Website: home-depot
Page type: billing-address
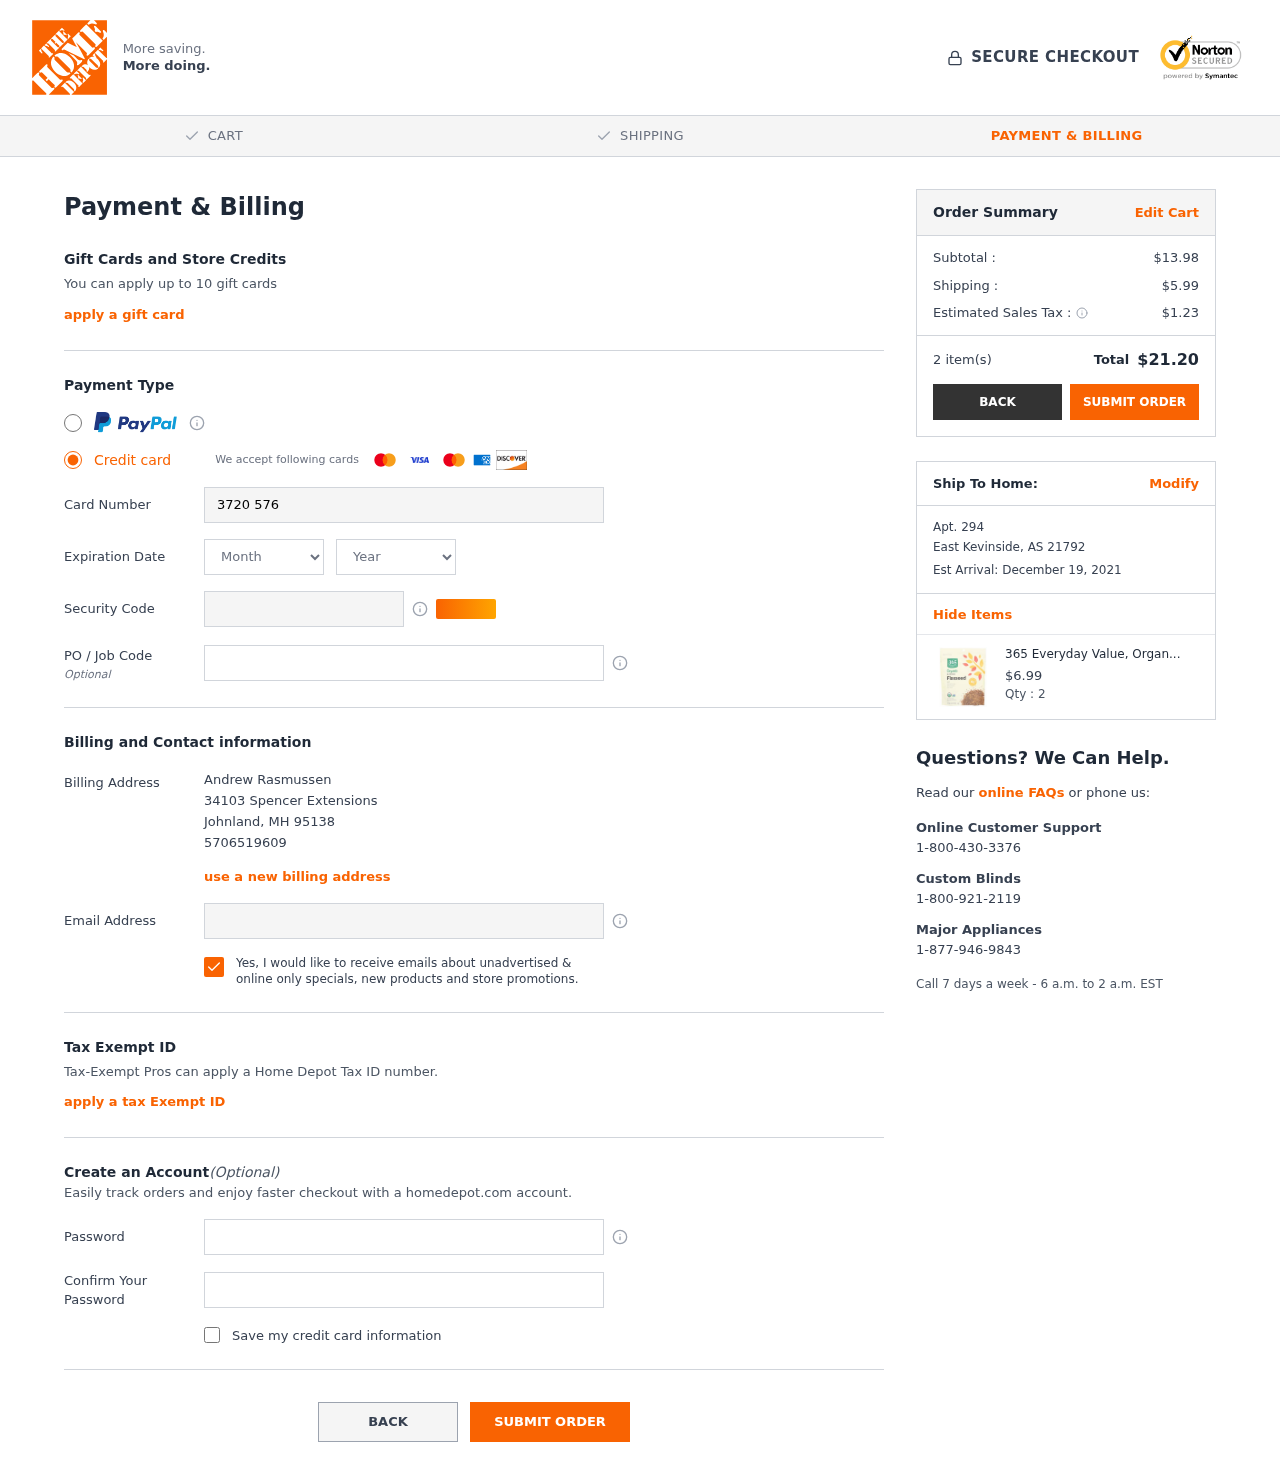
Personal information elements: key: PII_CARD_CVV
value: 2241
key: PII_CARD_EXPIRY_MONTH
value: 07
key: PII_CARD_EXPIRY_YEAR
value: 28
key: PII_CARD_NUMBER
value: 3720 5768 4988 959
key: PII_CITY
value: Johnland
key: PII_CITY2
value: East Kevinside
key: PII_EMAIL
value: andrew.rasmussen@yahoo.com
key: PII_FULLNAME
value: Andrew Rasmussen
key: PII_JOB_CODE
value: WO-414194
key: PII_PHONE
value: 5706519609
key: PII_POSTCODE
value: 95138
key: PII_POSTCODE2
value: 21792
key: PII_STATE_ABBR
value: MH
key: PII_STATE_ABBR2
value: AS
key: PII_STREET
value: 34103 Spencer Extensions
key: PII_STREET2
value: Apt. 294
Product elements: key: PRODUCT1_NAME
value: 365 Everyday Value, Organic Ground Flaxseed, 14 oz
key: PRODUCT1_PRICE
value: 6.99
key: PRODUCT1_QUANTITY
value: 2
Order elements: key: ORDER_SUBTOTAL
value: $13.98
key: ORDER_SHIPPING_COST
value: $5.99
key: ORDER_TAX
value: $1.23
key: ORDER_NUM_ITEMS
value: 2 item(s)
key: ORDER_TOTAL
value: $21.20
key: ORDER_DELIVERY_DATE
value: Est Arrival: December 19, 2021